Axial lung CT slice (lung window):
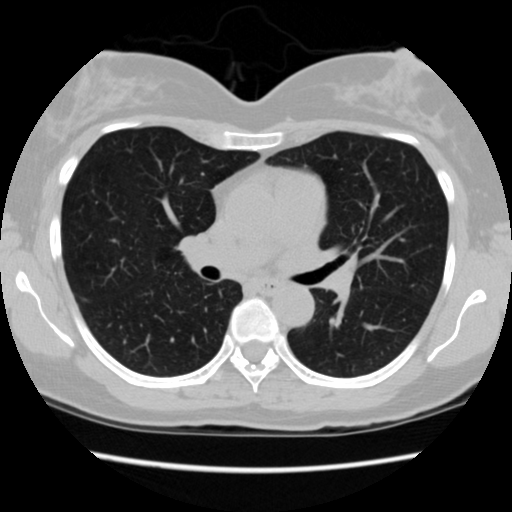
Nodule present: no